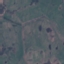
Land use / land cover: Pasture